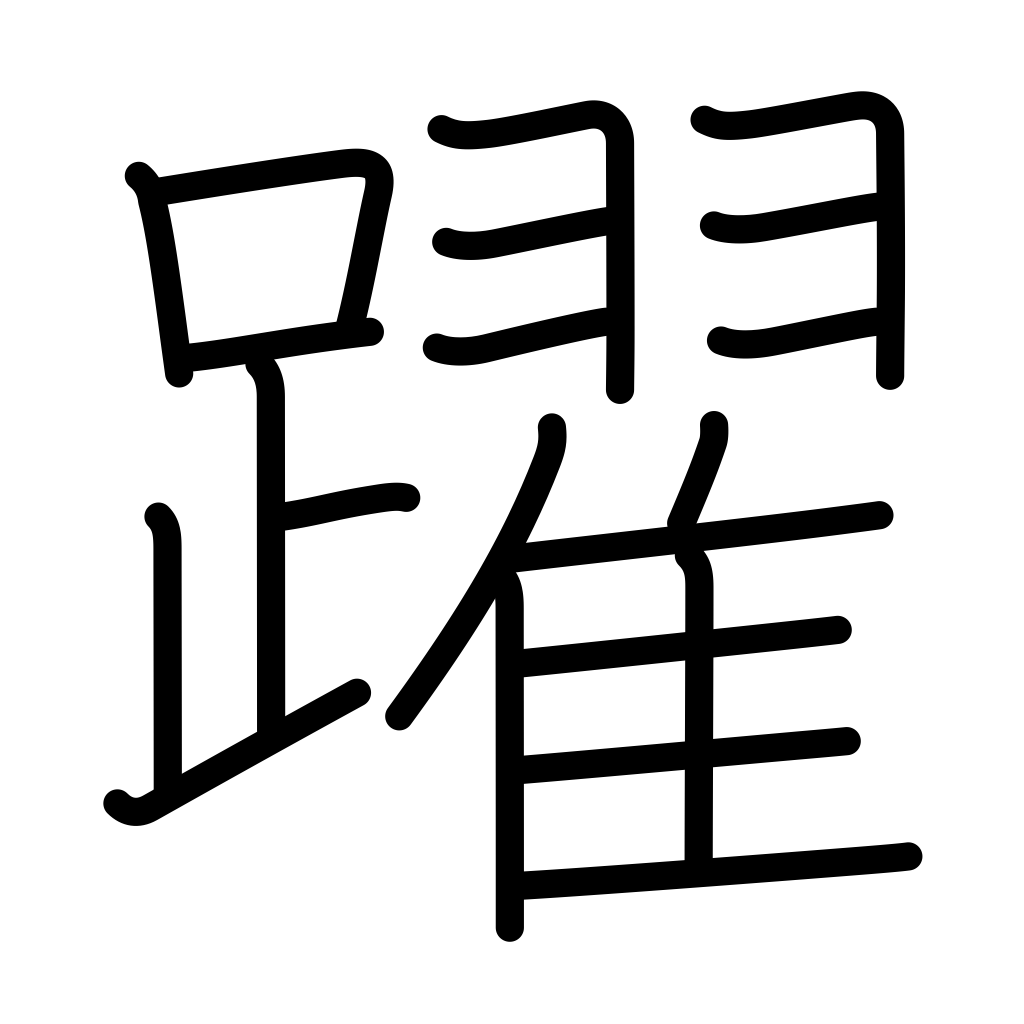
Meaning: leap, dance, skip